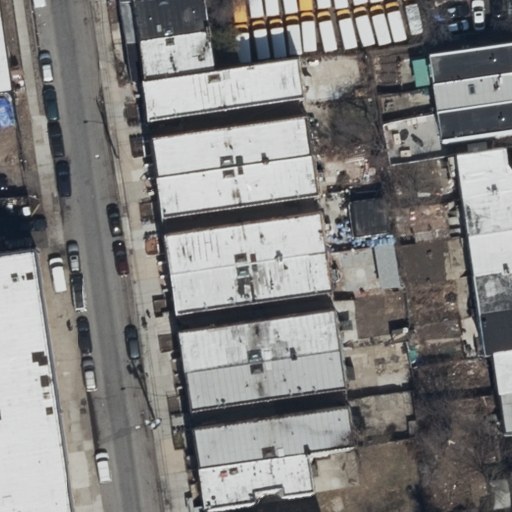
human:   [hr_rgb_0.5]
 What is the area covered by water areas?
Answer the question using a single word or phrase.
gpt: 0m2

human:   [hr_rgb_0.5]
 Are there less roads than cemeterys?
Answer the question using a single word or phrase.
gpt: no

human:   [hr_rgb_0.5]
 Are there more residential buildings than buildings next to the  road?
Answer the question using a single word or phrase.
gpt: no

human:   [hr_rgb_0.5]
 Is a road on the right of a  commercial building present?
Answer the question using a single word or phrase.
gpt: no

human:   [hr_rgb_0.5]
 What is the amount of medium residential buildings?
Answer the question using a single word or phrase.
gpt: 21

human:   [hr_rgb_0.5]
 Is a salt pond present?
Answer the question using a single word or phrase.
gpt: no

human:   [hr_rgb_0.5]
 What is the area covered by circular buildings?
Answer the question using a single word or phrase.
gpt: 0m2

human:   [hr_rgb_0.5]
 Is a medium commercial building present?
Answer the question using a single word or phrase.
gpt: no

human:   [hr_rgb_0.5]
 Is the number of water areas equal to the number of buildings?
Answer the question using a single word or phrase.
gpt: no

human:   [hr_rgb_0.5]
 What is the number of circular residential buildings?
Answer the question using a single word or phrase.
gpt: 0

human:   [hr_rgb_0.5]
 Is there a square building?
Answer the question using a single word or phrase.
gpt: no

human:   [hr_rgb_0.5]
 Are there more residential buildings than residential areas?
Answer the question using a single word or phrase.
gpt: yes

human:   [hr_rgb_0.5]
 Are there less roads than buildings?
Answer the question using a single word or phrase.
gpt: yes

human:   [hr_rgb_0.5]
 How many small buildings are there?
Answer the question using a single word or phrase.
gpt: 5

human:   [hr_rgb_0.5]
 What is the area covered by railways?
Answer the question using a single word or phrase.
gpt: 0m2

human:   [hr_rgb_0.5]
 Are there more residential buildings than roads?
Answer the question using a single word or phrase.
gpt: yes

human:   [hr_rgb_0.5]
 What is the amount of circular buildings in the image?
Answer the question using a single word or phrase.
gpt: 0

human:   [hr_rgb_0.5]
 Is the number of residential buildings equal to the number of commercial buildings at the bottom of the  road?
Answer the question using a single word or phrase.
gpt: no

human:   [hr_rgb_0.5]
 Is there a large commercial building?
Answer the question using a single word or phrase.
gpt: no

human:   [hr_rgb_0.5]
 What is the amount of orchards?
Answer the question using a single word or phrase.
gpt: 0

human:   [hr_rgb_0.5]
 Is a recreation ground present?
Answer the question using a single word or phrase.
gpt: no

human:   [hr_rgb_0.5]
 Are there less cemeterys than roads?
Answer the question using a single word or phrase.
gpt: yes

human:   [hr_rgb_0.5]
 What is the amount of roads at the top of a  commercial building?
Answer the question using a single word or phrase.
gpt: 0

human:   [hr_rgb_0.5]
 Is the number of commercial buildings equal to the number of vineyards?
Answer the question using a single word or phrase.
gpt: yes

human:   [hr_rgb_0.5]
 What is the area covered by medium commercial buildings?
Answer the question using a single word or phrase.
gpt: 0m2

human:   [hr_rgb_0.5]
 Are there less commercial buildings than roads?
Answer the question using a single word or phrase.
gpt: yes

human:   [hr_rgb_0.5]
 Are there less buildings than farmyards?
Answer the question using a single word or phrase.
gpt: no

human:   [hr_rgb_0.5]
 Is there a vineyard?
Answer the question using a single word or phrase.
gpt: no

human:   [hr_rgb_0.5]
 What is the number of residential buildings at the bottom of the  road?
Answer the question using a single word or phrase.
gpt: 9

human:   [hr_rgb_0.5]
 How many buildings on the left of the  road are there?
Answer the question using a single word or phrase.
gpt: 2

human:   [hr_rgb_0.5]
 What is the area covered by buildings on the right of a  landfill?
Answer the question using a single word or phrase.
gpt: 0m2

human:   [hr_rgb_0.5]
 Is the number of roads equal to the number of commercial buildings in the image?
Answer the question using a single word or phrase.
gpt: no

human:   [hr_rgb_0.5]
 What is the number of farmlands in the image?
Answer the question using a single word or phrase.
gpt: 0

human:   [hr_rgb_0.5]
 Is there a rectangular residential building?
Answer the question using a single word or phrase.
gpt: yes

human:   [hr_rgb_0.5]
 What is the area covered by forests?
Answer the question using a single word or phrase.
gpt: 0m2

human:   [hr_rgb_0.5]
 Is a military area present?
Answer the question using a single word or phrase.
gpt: no